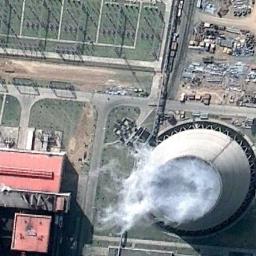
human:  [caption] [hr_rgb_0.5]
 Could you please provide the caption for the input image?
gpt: The thermal power station is on the grass next to some buildings with white mist above .

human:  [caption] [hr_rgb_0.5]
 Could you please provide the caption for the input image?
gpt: In the thermal power plant there are plants and machinery, A cooling tower is steaming, and there is green space next to it .

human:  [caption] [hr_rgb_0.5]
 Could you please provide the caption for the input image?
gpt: Behind a row of houses, there are three thermal power stations that are blowing smoke .

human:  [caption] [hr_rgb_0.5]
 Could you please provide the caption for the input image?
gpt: Many buildings of different shapes and sizes are beside the thermal power station .

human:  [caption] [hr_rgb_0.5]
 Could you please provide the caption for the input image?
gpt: There are two red buildings and a chimney on the thermal power station .